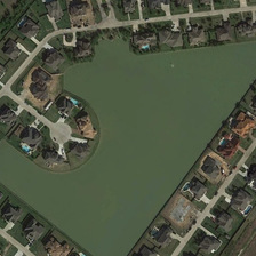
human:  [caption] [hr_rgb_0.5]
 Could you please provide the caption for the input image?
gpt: The lake is surrounded by a circular road with houses and meadows on each side.

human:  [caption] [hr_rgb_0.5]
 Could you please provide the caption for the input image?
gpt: The pond is surrounded by a circular road with houses and lawns on both sides.

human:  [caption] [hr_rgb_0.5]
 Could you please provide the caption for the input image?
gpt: The pond is surrounded by a circular road with houses and lawns on either side.

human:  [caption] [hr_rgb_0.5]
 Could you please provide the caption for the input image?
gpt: this green pond is totally surrounded by rows of smart houses and a road .

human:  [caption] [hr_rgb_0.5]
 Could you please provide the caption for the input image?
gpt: Lawn on both sides of the road